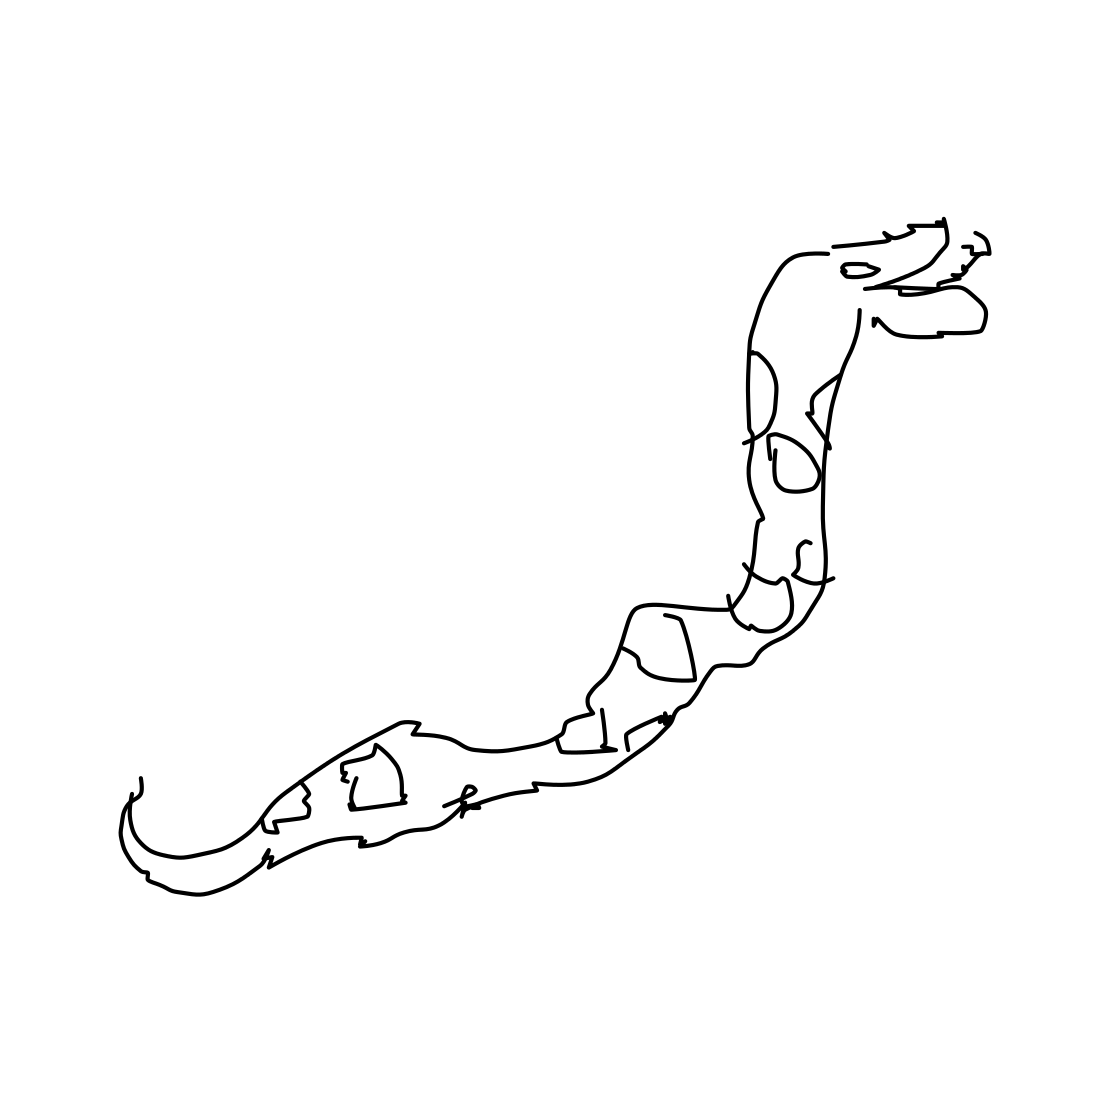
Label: snake